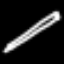
Label: pencil